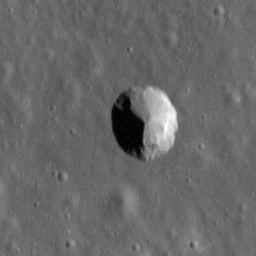
Pit: Highland 3
Host crater: Highland
Host type: highland
Lunar coordinates: latitude 42.394, longitude 320.308